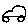
Label: car